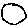
Label: circle